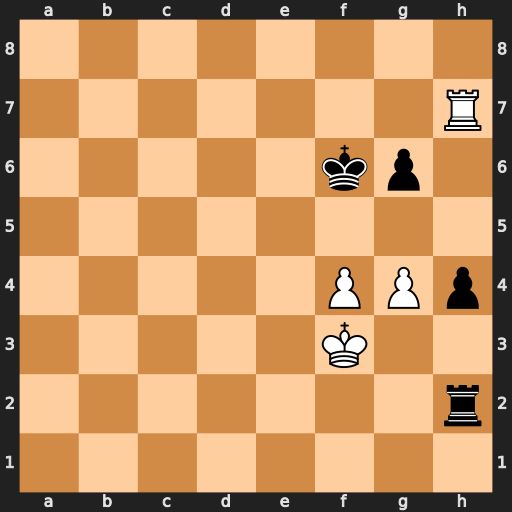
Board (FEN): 8/7R/5kp1/8/5PPp/5K2/7r/8
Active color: w
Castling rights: -
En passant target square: -
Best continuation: g5+ Kf5 Rf7+